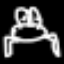
Label: frog